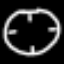
Label: clock